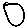
Label: circle